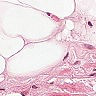
Metastatic tissue present: no